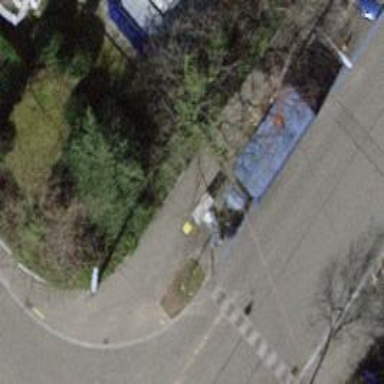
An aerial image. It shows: Power utility street cabinet.